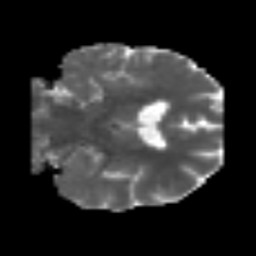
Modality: MD
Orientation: coronal
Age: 68
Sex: male
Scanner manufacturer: siemens
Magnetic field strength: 3 T
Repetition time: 5.6 s
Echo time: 0.082 s